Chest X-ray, AP view. Patient: 42 years old, sex F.
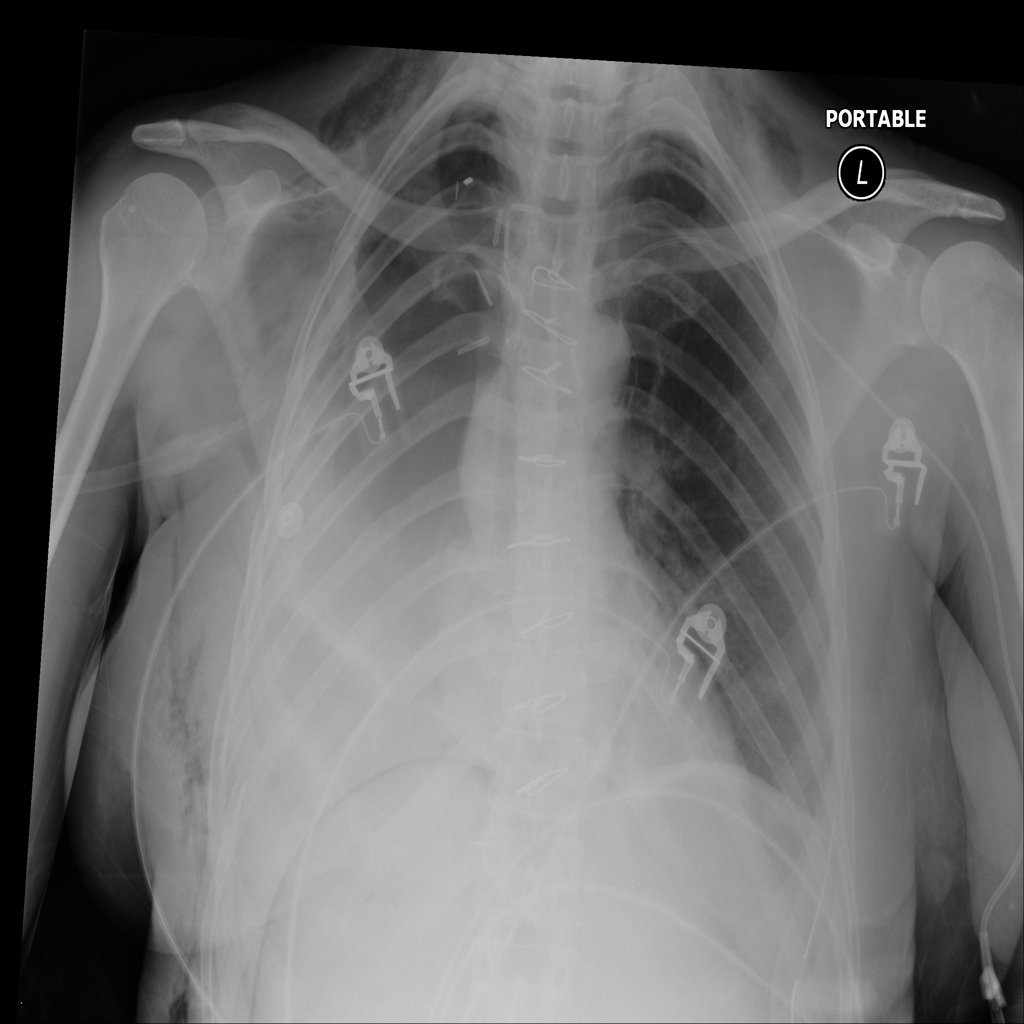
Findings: Pneumothorax